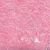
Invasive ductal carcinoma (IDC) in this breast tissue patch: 0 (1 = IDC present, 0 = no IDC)